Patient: sex M, age 61
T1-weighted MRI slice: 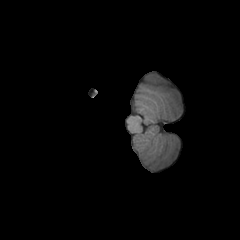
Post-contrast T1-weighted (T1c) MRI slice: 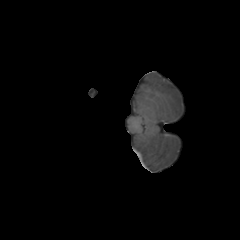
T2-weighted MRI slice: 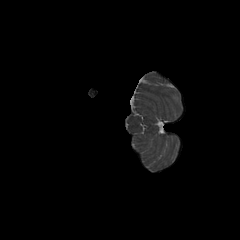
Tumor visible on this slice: no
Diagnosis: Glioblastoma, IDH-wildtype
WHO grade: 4